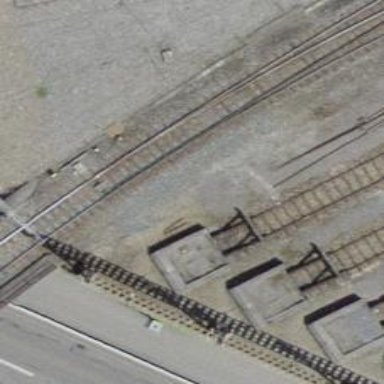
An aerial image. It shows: Railway buffer stop.